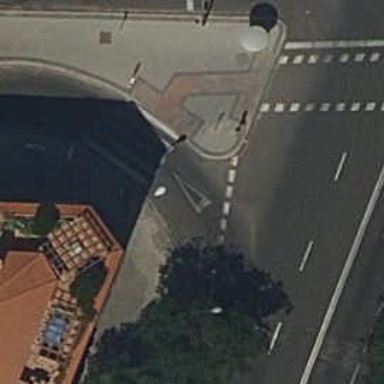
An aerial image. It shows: Zebra crossing on the road.